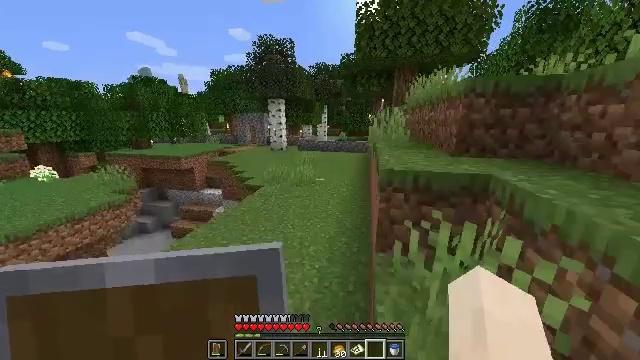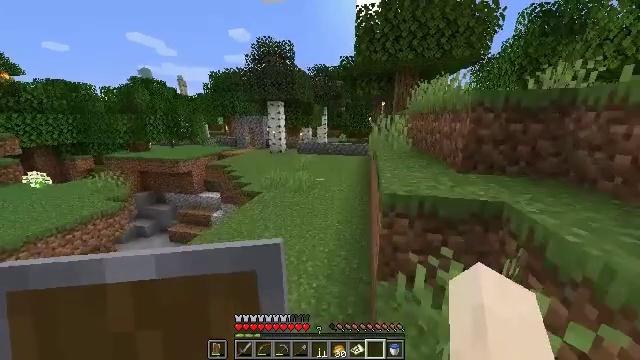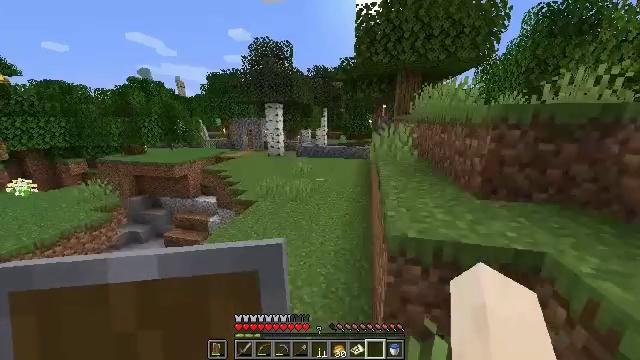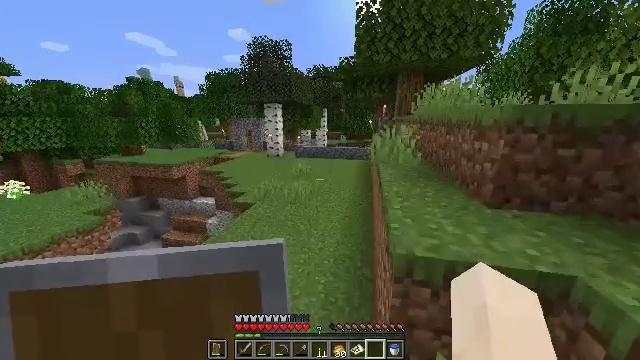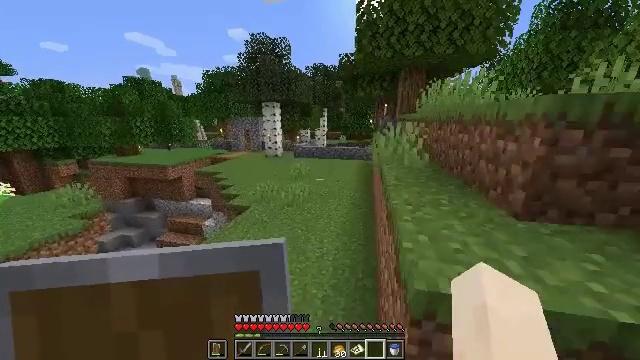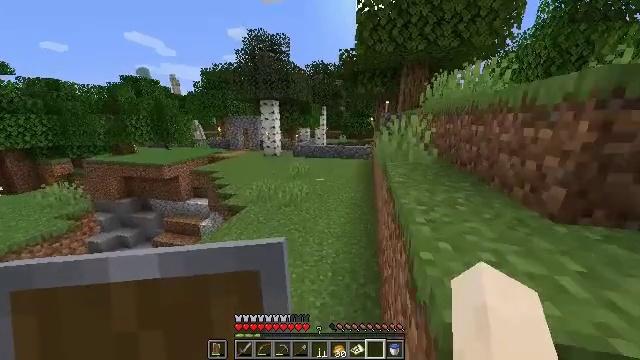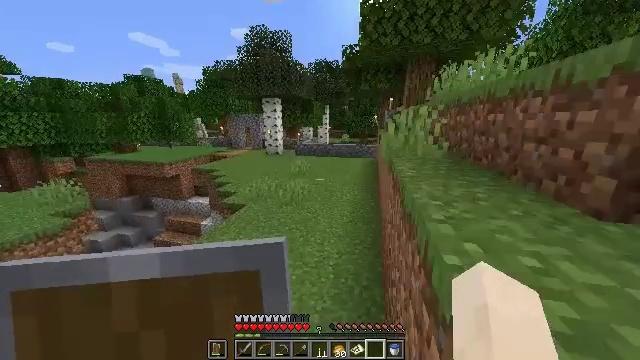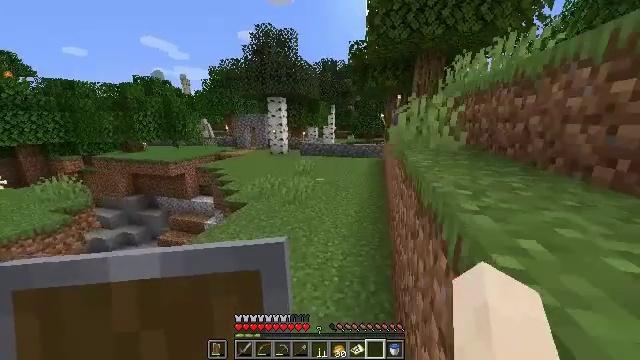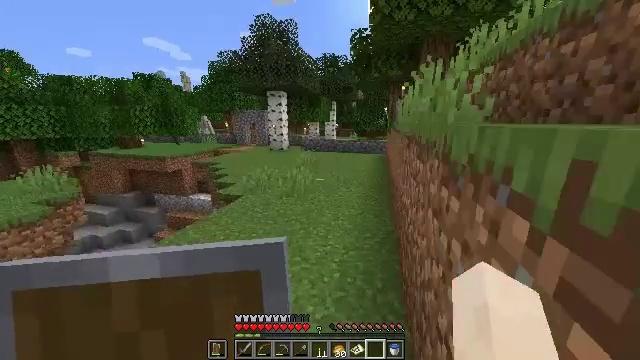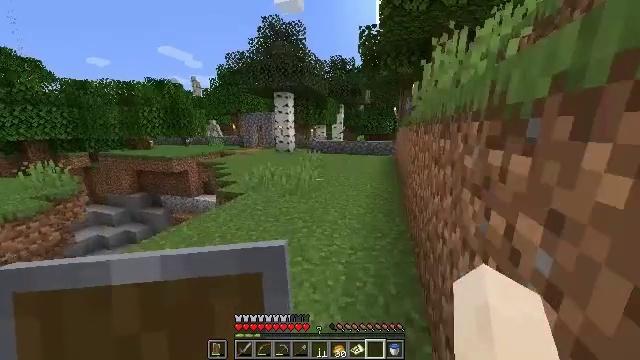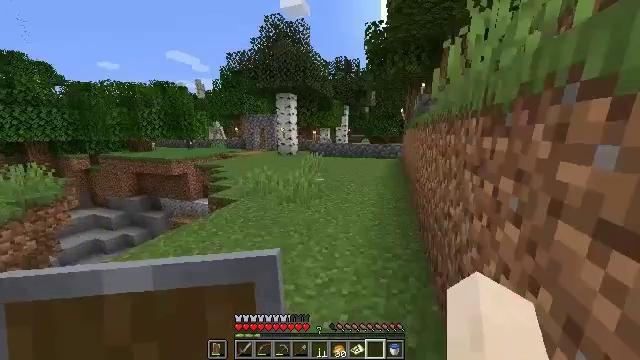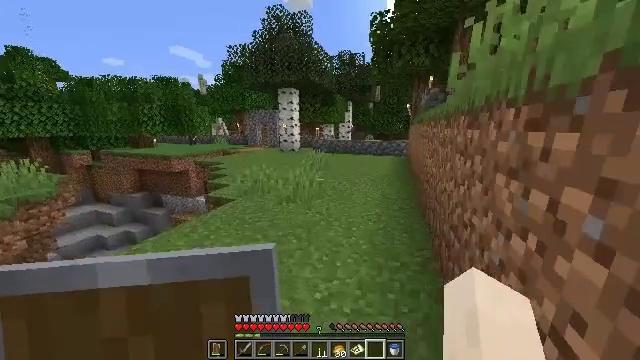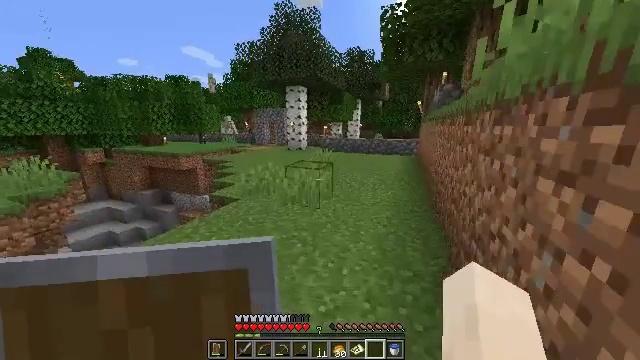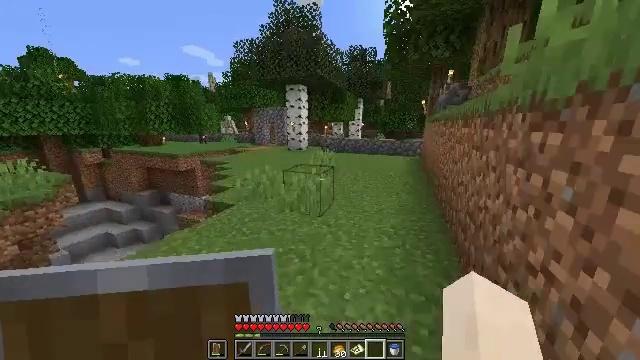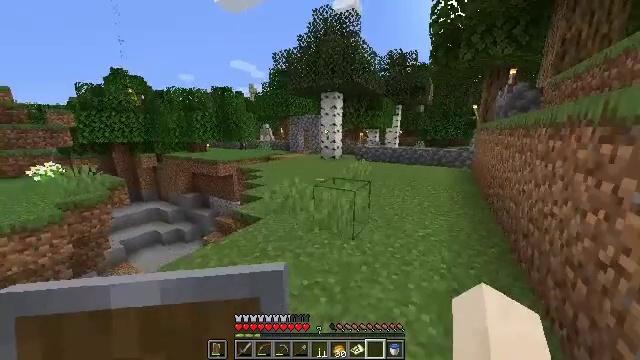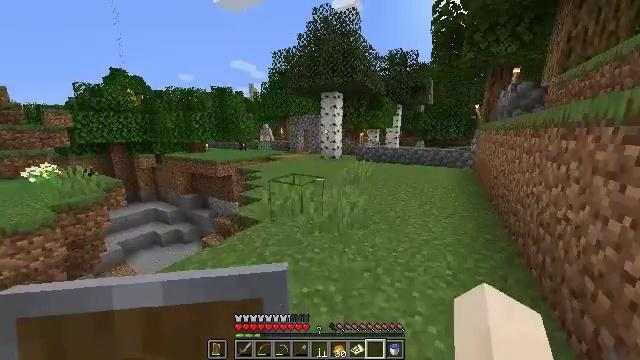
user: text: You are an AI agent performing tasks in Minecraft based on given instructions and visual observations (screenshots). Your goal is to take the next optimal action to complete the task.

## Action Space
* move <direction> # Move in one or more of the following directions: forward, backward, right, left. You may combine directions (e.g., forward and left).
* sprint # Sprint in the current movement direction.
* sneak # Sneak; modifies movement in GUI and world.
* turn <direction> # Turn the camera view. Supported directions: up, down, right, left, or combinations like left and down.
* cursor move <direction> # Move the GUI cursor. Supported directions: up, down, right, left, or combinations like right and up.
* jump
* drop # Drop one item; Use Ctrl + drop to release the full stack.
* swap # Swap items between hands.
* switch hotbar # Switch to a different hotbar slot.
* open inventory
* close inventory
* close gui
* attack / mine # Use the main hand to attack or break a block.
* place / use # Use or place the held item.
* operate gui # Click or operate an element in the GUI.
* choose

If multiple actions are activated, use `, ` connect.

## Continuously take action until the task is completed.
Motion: motion action
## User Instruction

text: Harvest the blue orchid and add it to your inventory.
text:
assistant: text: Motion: move forward
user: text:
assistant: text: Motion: move forward
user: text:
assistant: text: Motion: move forward
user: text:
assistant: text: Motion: move forward
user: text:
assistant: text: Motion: move forward
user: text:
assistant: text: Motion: move forward
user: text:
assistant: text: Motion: move forward, sprint, turn left
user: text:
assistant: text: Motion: move forward, sprint
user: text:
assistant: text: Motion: move forward, turn left and up
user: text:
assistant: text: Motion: move forward, turn left
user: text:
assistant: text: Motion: move forward, sprint, turn down
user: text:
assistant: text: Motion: move forward, sprint, turn left
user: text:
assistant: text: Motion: move forward
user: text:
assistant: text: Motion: move forward, turn left and up
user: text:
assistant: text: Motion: move forward
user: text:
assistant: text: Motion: move forward
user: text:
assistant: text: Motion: move forward
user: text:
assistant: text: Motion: move forward
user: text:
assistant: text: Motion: move forward
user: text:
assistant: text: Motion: move forward
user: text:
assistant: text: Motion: move forward
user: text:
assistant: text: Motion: move forward
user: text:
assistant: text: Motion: move forward, turn right
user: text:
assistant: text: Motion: move forward, turn right
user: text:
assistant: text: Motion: move forward
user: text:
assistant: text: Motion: move forward, turn right and down
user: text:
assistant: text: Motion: move forward, turn right
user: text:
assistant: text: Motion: move forward
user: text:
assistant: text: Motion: move forward, sprint, turn left and down
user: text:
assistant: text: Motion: move forward, sprint, turn left and up